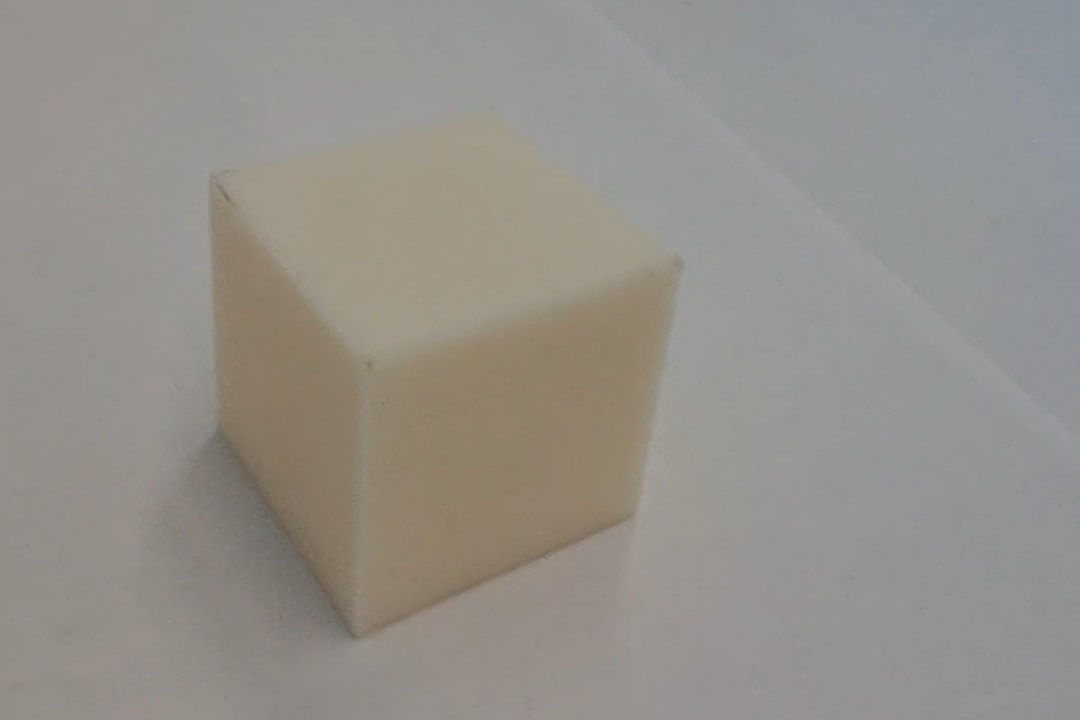
Label: Cuboid